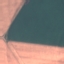
Land use / land cover: AnnualCrop